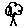
Label: tree